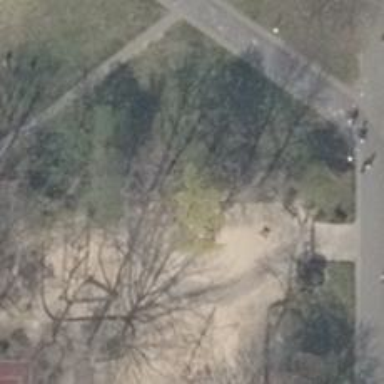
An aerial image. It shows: Deciduous broadleaved tree in park.